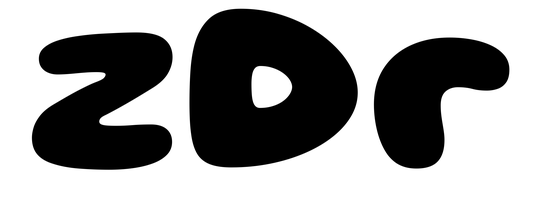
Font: Gluten_ExtraBold